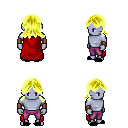
a pixel art fantasy rpg character, male body template, dark elf, purple skin, red cape, magenta pants, gold loose hair, leather bracers, black slippers, four views (front, back, left, right), 2x2 character sprite sheet, small pixel art, hard edges, no anti-aliasing